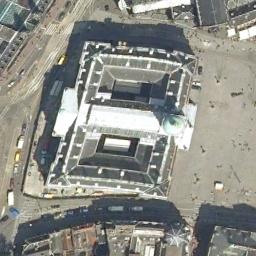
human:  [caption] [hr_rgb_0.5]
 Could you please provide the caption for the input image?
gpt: The palace has two courtyards and an open area is in front of the palace .

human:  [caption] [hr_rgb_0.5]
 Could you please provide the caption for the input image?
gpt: Several buildings of different shapes are beside the palace .

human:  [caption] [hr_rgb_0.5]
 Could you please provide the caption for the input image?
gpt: The palace is on the open place next to some buildings .

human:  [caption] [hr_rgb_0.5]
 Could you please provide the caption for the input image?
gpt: The central part of the palace is a circular building .

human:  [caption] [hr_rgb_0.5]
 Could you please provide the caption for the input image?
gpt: There are some buildings around the palace with white roofs .